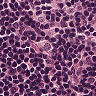
Metastatic tissue present: no